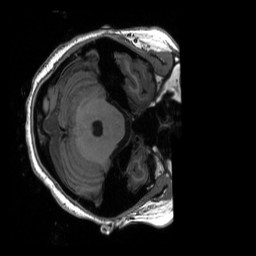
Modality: T1w
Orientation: axial
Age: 22
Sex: female
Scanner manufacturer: siemens
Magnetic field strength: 3 T
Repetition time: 2.53 s
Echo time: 0.0033 s